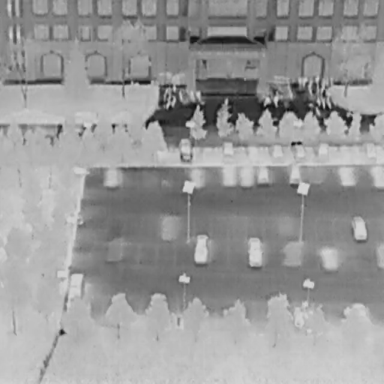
There are 32 objects shown in the infrared image, including 13 Cars, and 19 Bicycles.